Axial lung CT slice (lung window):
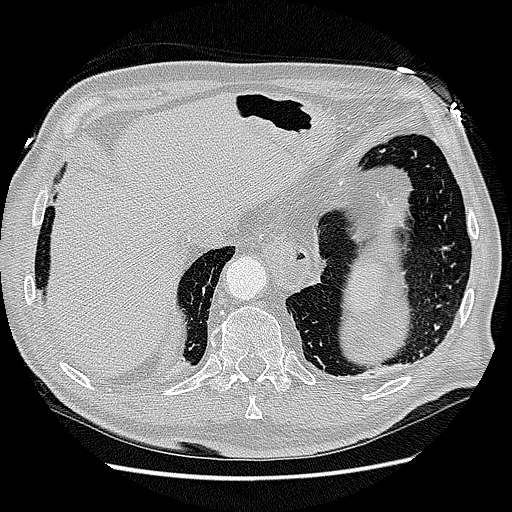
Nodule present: no